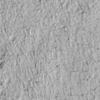
Label: not_dusty